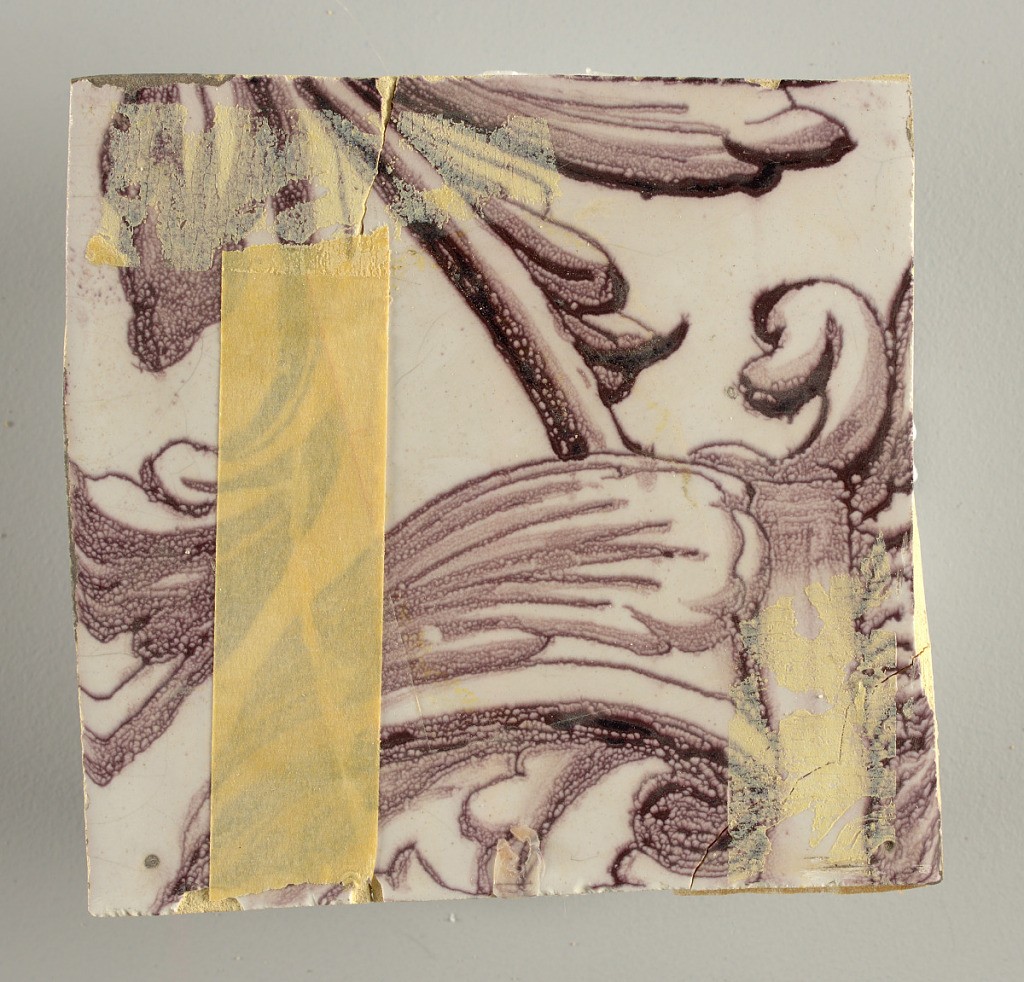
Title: Tile wall facing
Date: ca. 1725
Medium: Tin-glazed earthenware, underglaze
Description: Horizontal rectangle.  Thirty tiles wide and twenty-three tiles high with opening for fireplace eleven tiles wide and ten high.  Foliage arabesques disposed about three vertical axes from which are emphazised by urns at center and right, and at left by the figure of a standing woman carrying an infant on her arm and accompanied by two children.